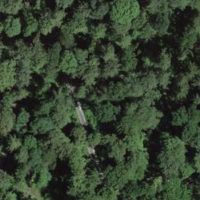
EUNIS habitat code: 53
Species observed at this site:
Pyrochroa coccinea
Fagus sylvatica
Ficaria verna
Ilex aquifolium
Troglodytes troglodytes
Arum maculatum
Garrulus glandarius